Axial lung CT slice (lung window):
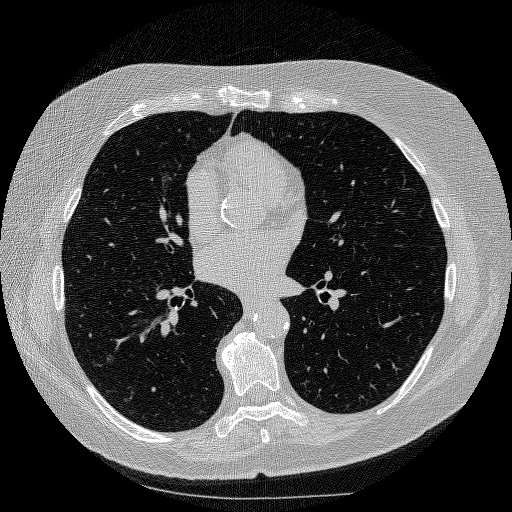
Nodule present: yes
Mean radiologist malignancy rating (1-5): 3.333